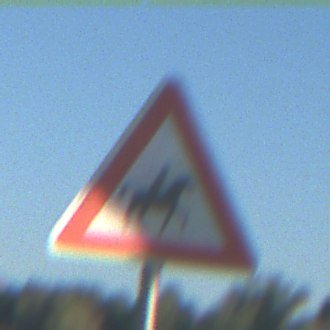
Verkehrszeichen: ReiterLinks
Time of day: MorningAfternoon
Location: Outdoor (Nature)
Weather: Clear
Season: NotSpecified
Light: Natural